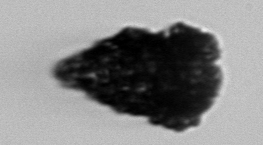
Label: Tintinnopsis